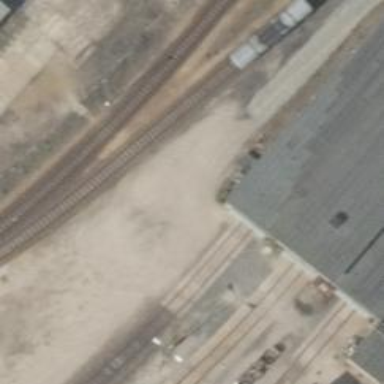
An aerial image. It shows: Railway yard in service.